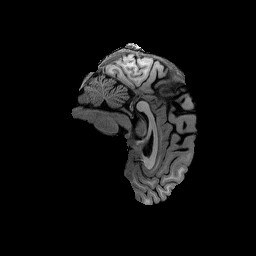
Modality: T1w
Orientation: sagittal
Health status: healthy